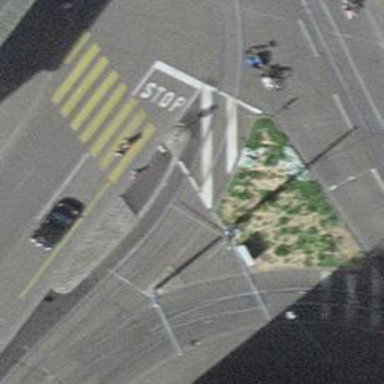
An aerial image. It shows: Railway crossing.